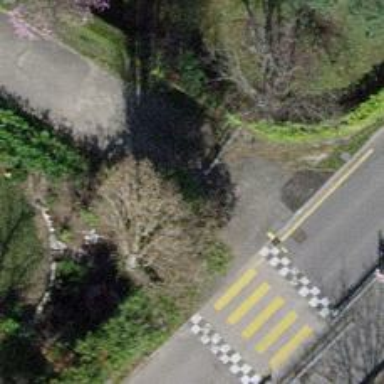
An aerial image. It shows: Cycle barrier.